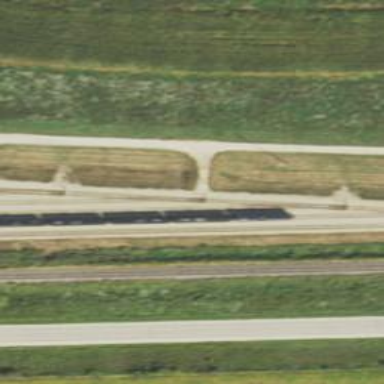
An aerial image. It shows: Railway siding with rails.